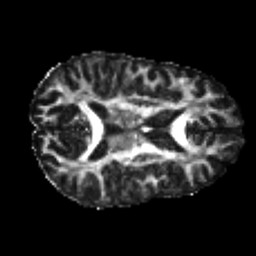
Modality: FA
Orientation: axial
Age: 24
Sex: female
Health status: healthy
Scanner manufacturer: philips
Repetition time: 7.382 s
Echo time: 0.08599 s